Question: I've the following problem:
I'm accessing foursquares Venue API and get a JSON string back. I parse this string with <URL> I put a corresponding pin on a map with the same coordinates and with the venue's name as the pin's name.
And exactly at the point where I want to set the pin's name, I get a memory leak. So something get's wrong here. If I don't set any title, all works fine. So the memory leak occurs only when I'm setting the name of the venue to the pin.
Here is the corresponding code fragment:
'''
- (void)connectionDidFinishLoading:(NSURLConnection *)connection
{
//Parse JSON string
// Store incoming data into a string
NSString *jsonString = [[NSString alloc] initWithData:self.fetchedJSONData encoding:NSUTF8StringEncoding];
[self.fetchedJSONData setLength:0];
// Create a dictionary from the JSON string
NSDictionary *results = [NSDictionary dictionaryWithDictionary:[jsonString JSONValue]];
[jsonString release];
NSDictionary *response = [NSDictionary dictionaryWithDictionary:[results objectForKey:@"response"]];
NSArray *groups = [NSArray arrayWithArray:[response objectForKey:@"groups"]];
NSDictionary *groupsDic = [groups lastObject];
NSArray *items = [NSArray arrayWithArray:[groupsDic objectForKey:@"items"]];
for (int i=0; i<[items count]; i++)
{
CLLocationCoordinate2D annotationCoord;
MKPointAnnotation *annotationPoint = [[MKPointAnnotation alloc] init];
NSDictionary* oneItemDoc = [NSDictionary dictionaryWithDictionary:[items objectAtIndex:i]];
NSDictionary *singleVenue = [NSDictionary dictionaryWithDictionary:[oneItemDoc objectForKey:@"venue"]];
/*
* Leak here in the next two lines!
*
*/
NSString *titleName = [[[singleVenue objectForKey:@"name"] copy] autorelease];
annotationPoint.title = titleName;
NSDictionary *locationOfVenue = [NSDictionary dictionaryWithDictionary:[singleVenue objectForKey:@"location"]];
annotationCoord.latitude = [[locationOfVenue objectForKey:@"lat"] doubleValue];
annotationCoord.longitude = [[locationOfVenue objectForKey:@"lng"] doubleValue];
annotationPoint.coordinate = annotationCoord;
[self.mapView addAnnotation:annotationPoint];
[self.annotationsArray addObject:annotationPoint];
[annotationPoint release];
}
}
'''
So the leak occurs when I want to set the title for the annotationPoint.
For each venue fetched with JSON I get the following leak trace (blurred libraries are my own libraries):

Has anybody a suggestion how to solve this problem? I tried many, many things. So the key issue seems to be how to "hand over" the '[singleVenue objectForKey:@"name"]' correctly. I first tried to set it without a copy and an autorelease, but then I get a zombie object. So I don't know how to do this. I think the problem are not these two lines, but some lines above them. Am I right? I also have the suggestion, that my 3rd party json parser is forcing this problem (cf. leak trace).
So I hope someone can help me to fix this problem. Would be really great!
: The problem seems to be independent of the corresponding JSON parser. I've testet my code with another parser, same problem there. So it has to do something with my code itself.
I think I know what's the problem. So the leak occurs after closing the map. So after dealloc. So it might be, that I've missed something there. I have a mapview and I also release it in dealloc and set it to nil in viewDidUnload. I also release all the other Arrays etc. in dealloc. Is there something else (specific about the map and view) which I need to release? I think this might be the problem!
: Solved the problem: I had to set all Foursquare pins' title and subtitle to nil in the dealloc method, because a value (accessed via a JSON parser) was retained by the map view somehow. Now all works fine!
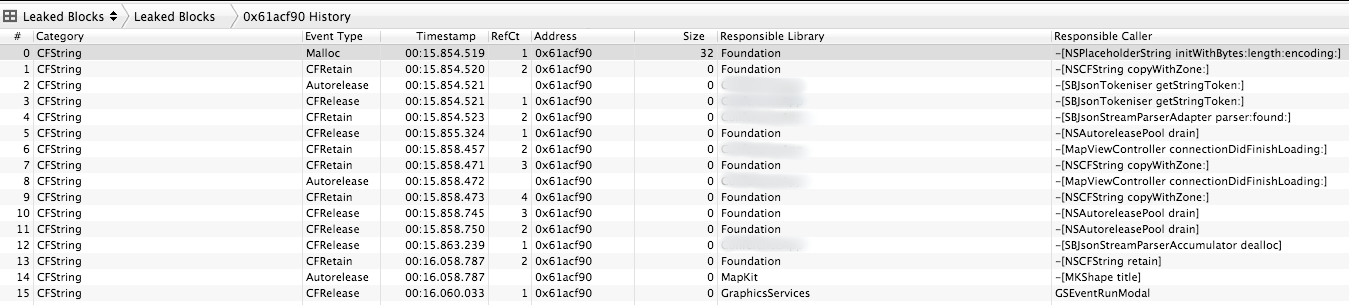
Answer: Solved the problem: I had to set all Foursquare pins' title and subtitle to nil in the dealloc method, because a value (accessed via a JSON parser) was retained by the map view somehow. Now all works fine!